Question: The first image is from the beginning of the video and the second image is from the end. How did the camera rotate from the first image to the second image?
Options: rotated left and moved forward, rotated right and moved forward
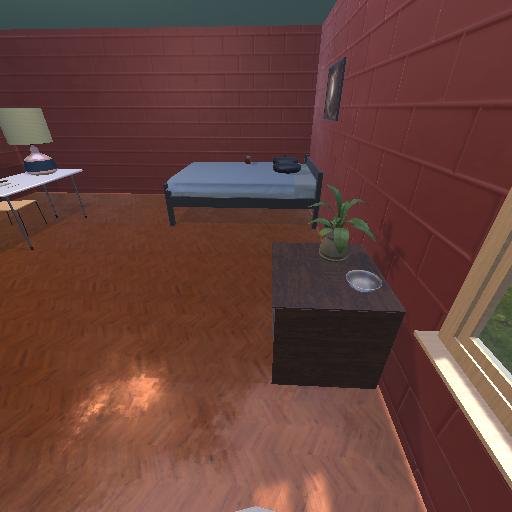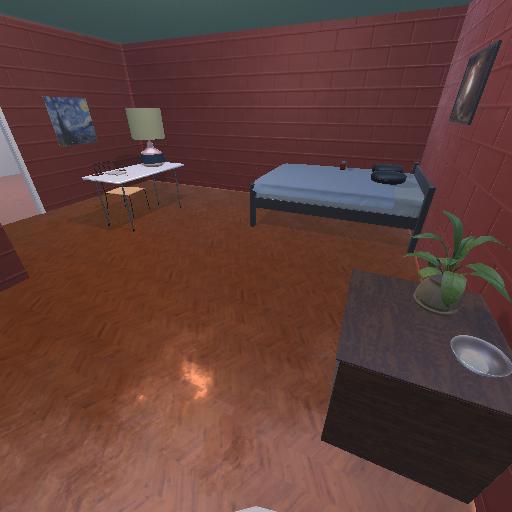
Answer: rotated left and moved forward